Question: I'm making a website with Hakyll and I would like to gather some posts in the same page. I find somes example on websites such as <URL>, but my code is not working and I don't understand why.
My code compile fine, the 'trace' function show that all the posts are loaded, the compilation is successfull but all the webpages supposed to contain 3 posts are empty. Only the text before the loop and the links to the next and previous pages are visible.

My Hakyll code is the following.
'''
toolsPages = do
pag <- buildPaginateWith grouper "tools/*" makeId
paginateRules pag $ \pageNum pattern -> trace (show pag) $ do
route idRoute
compile $ do
posts <- recentFirst =<< loadAll pattern
let paginateCtx = paginateContext pag pageNum
ctx =
constField "title" ("Tools - Page " ++ (show pageNum)) <>
listField "tools" (postCtx) (return posts) <>
paginateCtx <>
defaultContext
makeItem ""
>>= loadAndApplyTemplate "templates/outils-pag.html" ctx
>>= relativizeUrls
grouper ids = (liftM (paginateEvery 3) . sortRecentFirst) ids
makeId pageNum = fromFilePath $ "blog/page/" ++ (show pageNum) ++ "/index.html"
postCtx :: Context String
postCtx =
dateField "date" "%d / %m / %Y"
'mappend' bodyField "body"
'mappend' defaultContext
'''
The templates/outils-pag.html template contains the following.
'''
some text before the loop
$for(tool)$
some text inside the loop
$date$
$teaser$
$body$
$endfor$
$if(previousPageNum)$
<a href="$previousPageUrl$">previous</a>
$else$
$endif$
&mdash;
$currentPageNum$ of $numPages$
&mdash;
$if(nextPageNum)$
<a href="$nextPageUrl$">next</a>
$else$
$endif$
'''
Do you have an idea of what is wrong with my code?
Do you know another example of pagination with Hakyll?
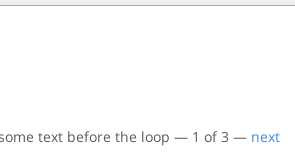
Answer: This basic compile rule must be run before pagination :
'''
tools = do
match "tools/*" $ do
route $ setExtension "html"
compile $ compiler
>>= loadAndApplyTemplate "templates/tools.html" postCtx
>>= relativizeUrls
'''
And then, it Work!